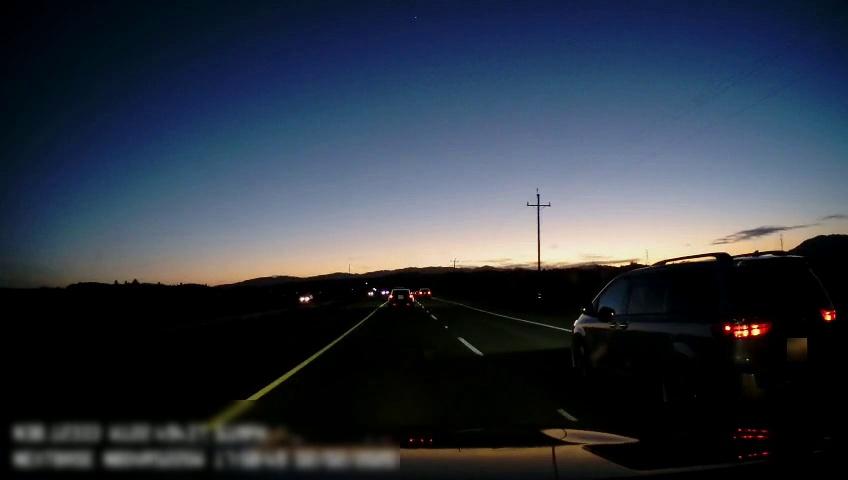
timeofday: Dusk/Dawn/Twilight
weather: Sunny
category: Drivable Space
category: Vehicles | Car
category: Vehicles | SUV
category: Vehicles | SUV
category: Vehicles | SUV
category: Lanes | Current Lane
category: Lanes | Current Lane
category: Lanes | Current Lane